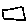
Label: square